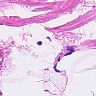
Metastatic tissue present: no